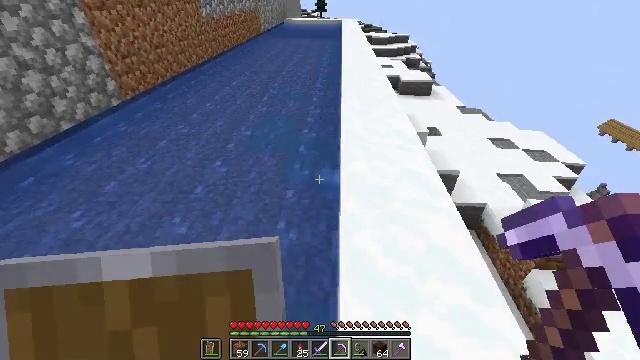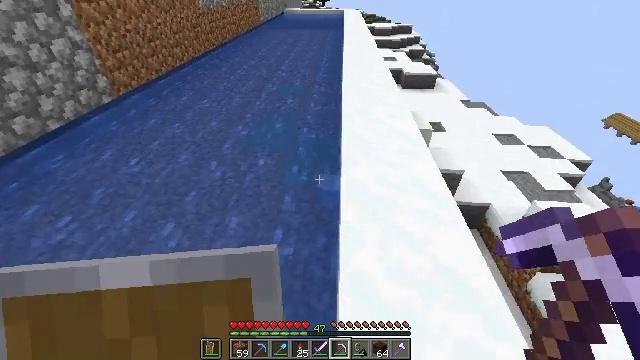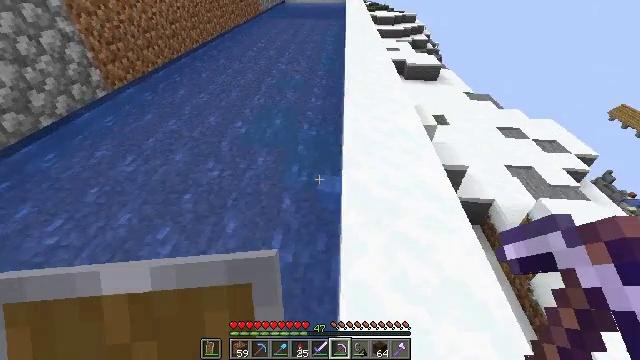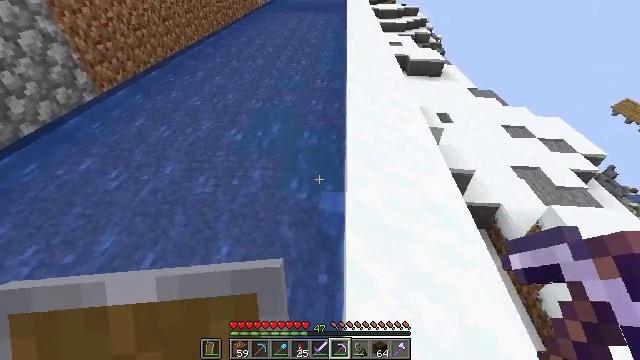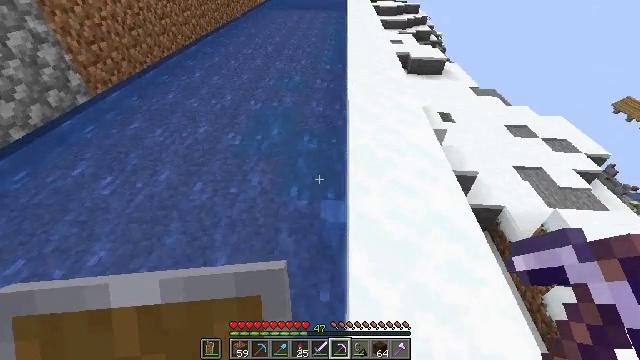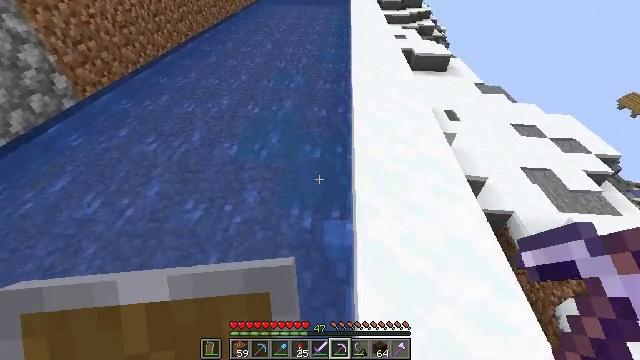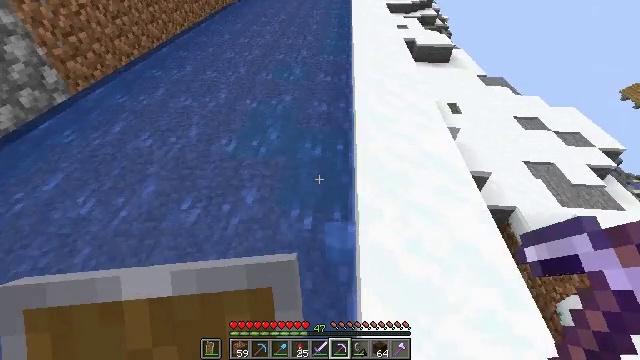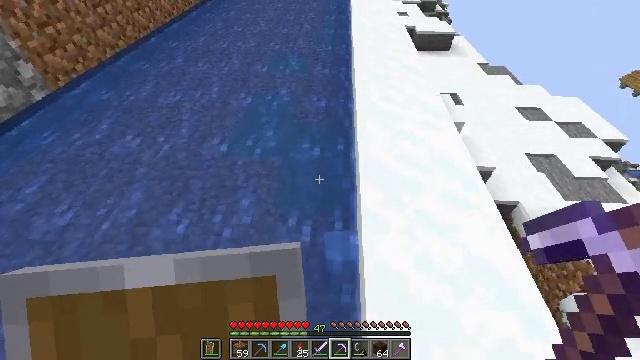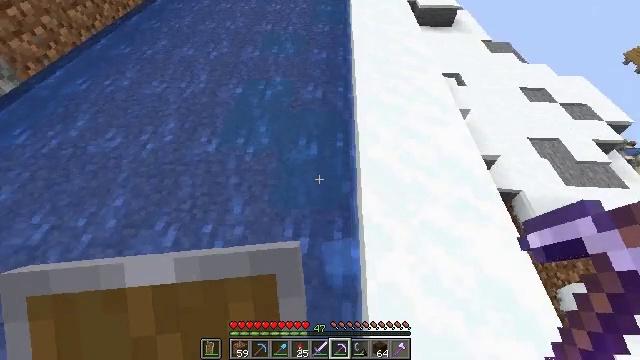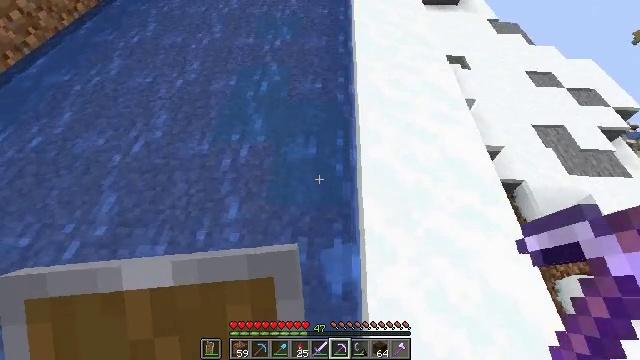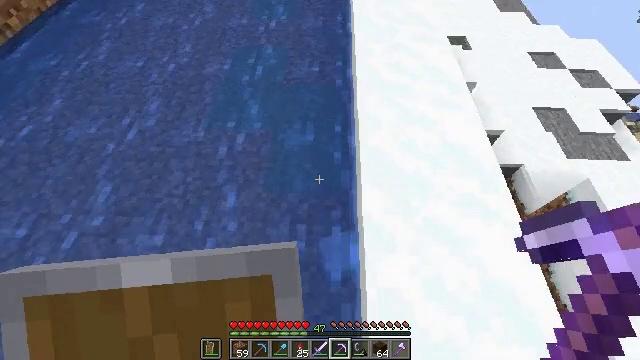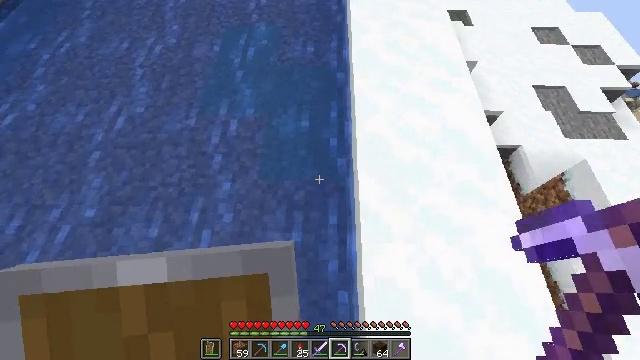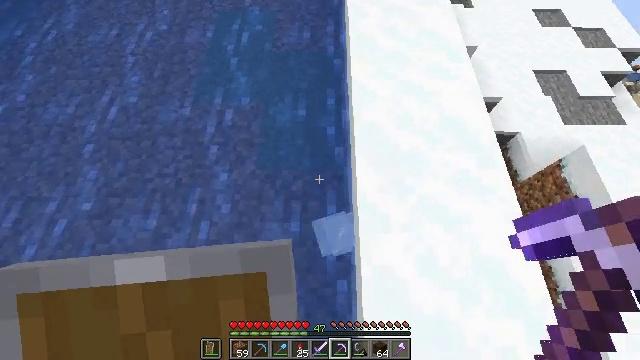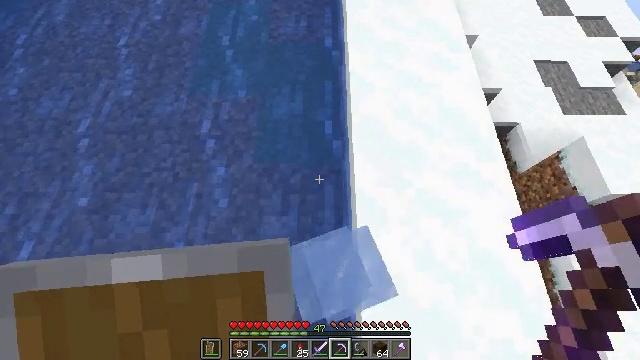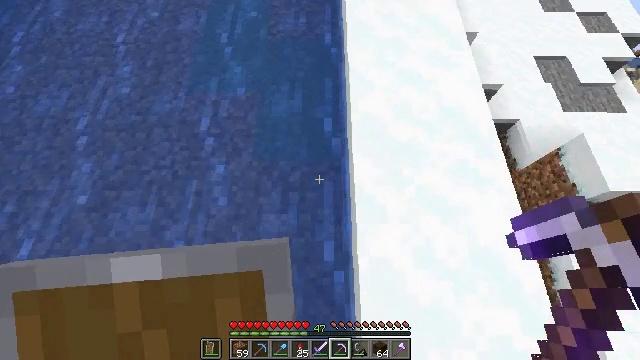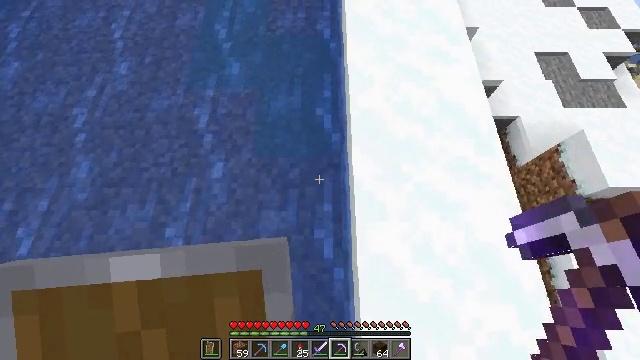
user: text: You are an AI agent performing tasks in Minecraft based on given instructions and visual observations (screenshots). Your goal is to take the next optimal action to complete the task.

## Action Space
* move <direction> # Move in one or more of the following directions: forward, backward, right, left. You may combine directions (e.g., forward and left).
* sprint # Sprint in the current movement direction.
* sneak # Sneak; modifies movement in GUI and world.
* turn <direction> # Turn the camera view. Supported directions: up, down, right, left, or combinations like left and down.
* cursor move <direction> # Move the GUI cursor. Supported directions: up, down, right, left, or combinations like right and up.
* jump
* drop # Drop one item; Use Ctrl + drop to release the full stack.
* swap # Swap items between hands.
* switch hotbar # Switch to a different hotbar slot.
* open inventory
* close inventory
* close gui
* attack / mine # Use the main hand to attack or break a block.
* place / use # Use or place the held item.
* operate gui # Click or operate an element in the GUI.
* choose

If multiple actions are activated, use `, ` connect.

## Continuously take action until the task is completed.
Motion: motion action
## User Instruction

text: Break the ice to collect it.
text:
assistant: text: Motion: move forward, turn down
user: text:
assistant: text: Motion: move forward, turn down
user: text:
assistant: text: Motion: move forward, turn down
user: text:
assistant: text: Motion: move forward
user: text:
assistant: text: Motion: move forward, turn down
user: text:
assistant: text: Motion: move forward, turn down
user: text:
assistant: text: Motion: move forward, turn down
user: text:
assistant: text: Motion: move forward, turn down
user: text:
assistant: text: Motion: turn down
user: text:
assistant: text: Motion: turn down
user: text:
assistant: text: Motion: turn right and down
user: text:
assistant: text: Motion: turn down
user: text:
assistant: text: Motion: turn down
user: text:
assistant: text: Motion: no_op
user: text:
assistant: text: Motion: no_op
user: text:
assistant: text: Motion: no_op
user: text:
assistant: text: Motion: no_op
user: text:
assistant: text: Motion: no_op
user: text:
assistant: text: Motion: no_op
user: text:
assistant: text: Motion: turn up
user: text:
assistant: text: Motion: turn left and up
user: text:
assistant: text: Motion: turn left and up
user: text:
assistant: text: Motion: turn up
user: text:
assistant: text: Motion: turn up
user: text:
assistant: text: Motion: move back and move right
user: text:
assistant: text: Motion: move back and move right
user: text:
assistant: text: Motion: move back and move right
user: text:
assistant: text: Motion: move back and move right, turn up
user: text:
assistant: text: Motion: no_op
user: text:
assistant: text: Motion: no_op